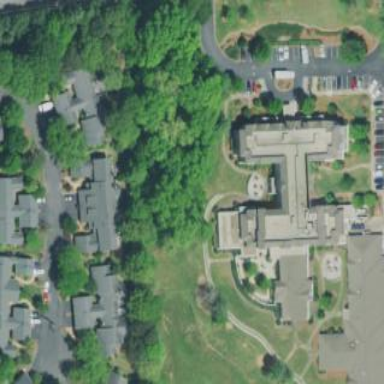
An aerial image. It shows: Building.